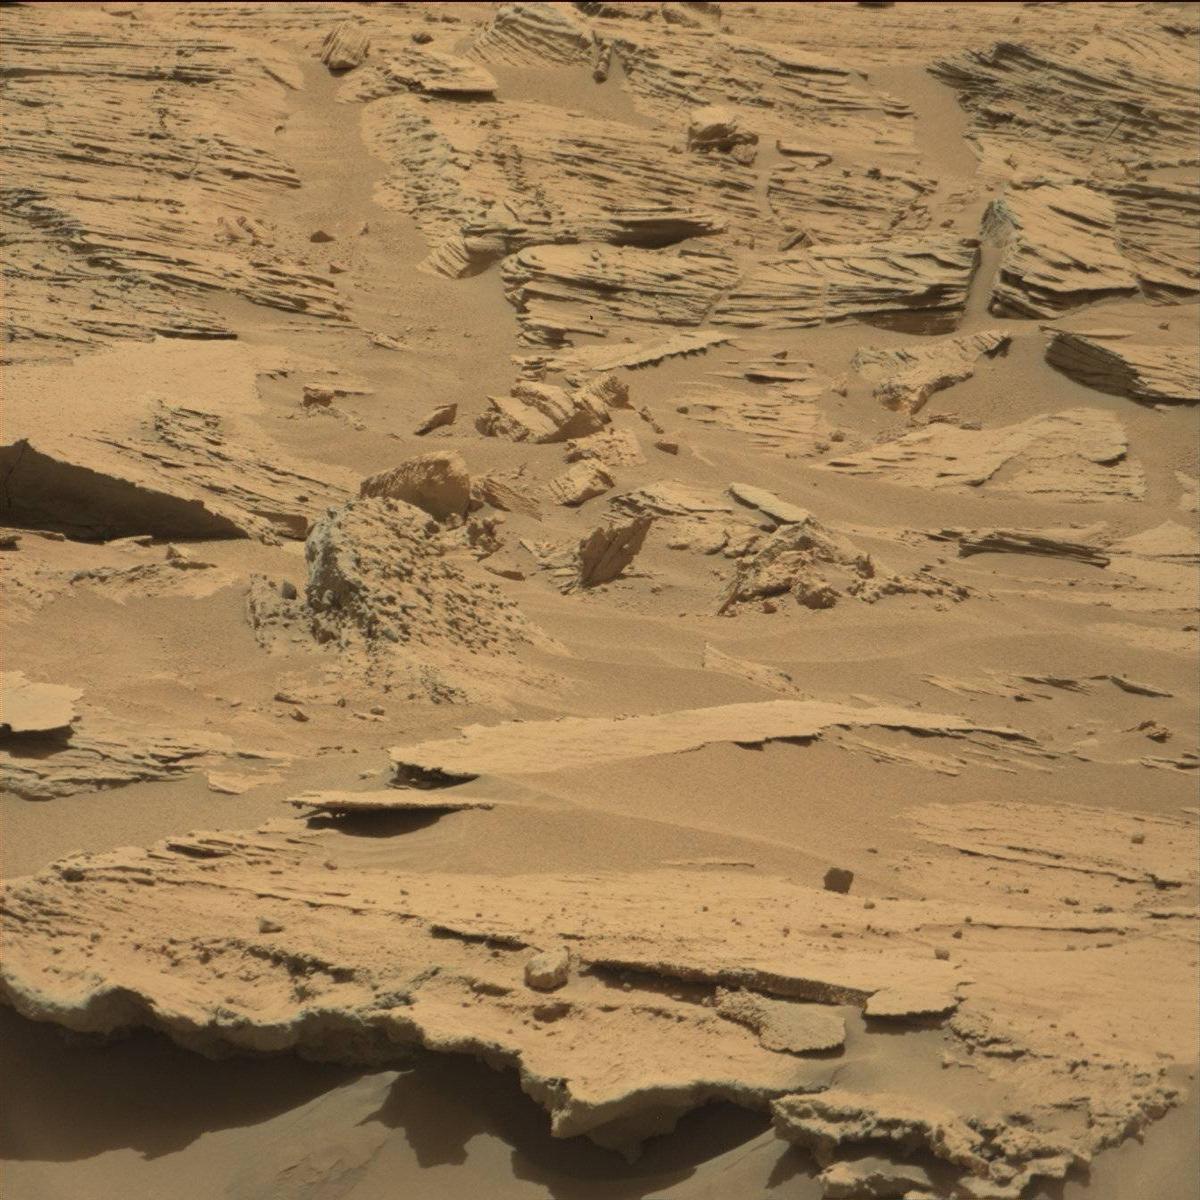
Terrain classes present: Bedrock, Sand / Soil